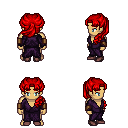
a pixel art fantasy rpg character, male body template, human, tanned skin, purple robe, gold greaves, red princess hairstyle, leather bracers, maroon shoes, four views (front, back, left, right), 2x2 character sprite sheet, small pixel art, hard edges, no anti-aliasing